【题型】填空题　【知识点】立体几何　【难度】easy
在长方体$ABCD - A_1B_1C_1D_1$中，$AB = 3$，$AD = 4$，$AA_1 = 5$，则二面角$A_1 - BD - A$的大小的正切值为\underline{\quad\quad\quad}．
【解答】
\textbf{【答案】} $\dfrac{25}{12}$

\vspace{1em}
\textbf{【详解】} 在长方体$ABCD - A_1B_1C_1D_1$中，$AA_1 \perp$平面$ABCD$，$BD \subset$平面$ABCD$，

则$AA_1 \perp BD$，过$A$作$AO \perp BD$于$O$，连接$A_1O$，$AA_1 \cap AO = A$，$AA_1,AO \subset$平面$AOA_1$，

则$BD \perp$平面$AOA_1$，又$A_1O \subset$平面$AOA_1$，于是$A_1O \perp BD$，$\angle AOA_1$是二面角$A_1 - BD - A$的平面角，

由$AB = 3$，$AD = 4$，得$AO = \dfrac{AB \cdot AD}{BD} = \dfrac{3 \times 4}{\sqrt{3^2 + 4^2}} = \dfrac{12}{5}$，

在$\text{Rt}\triangle AOA_1$中，$\tan\angle AOA_1 = \dfrac{AA_1}{AO} = \dfrac{25}{12}$．

故答案为：$\dfrac{25}{12}$．

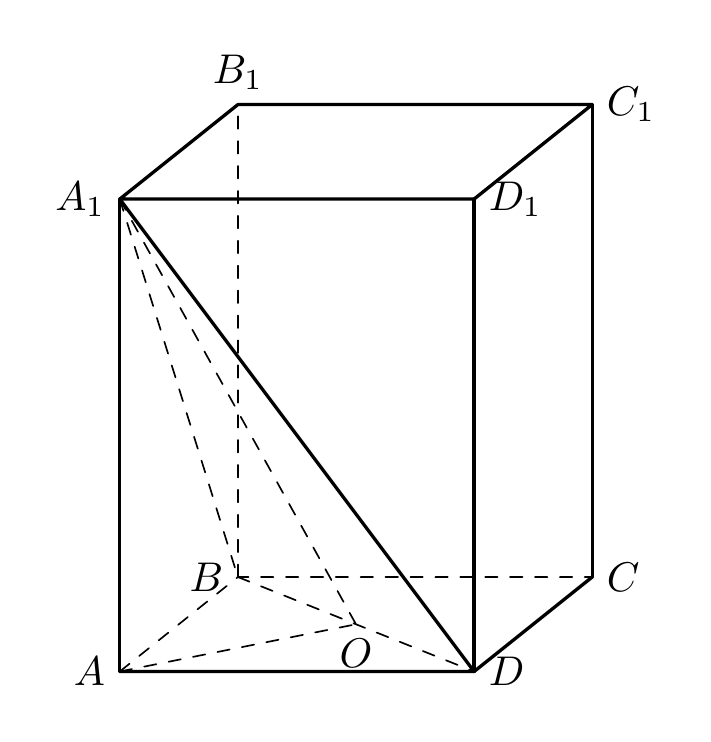